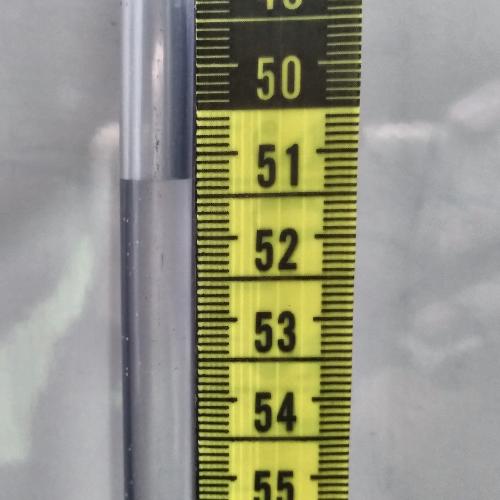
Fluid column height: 51.3 cm